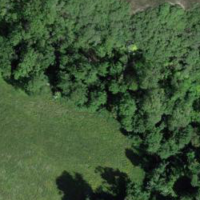
EUNIS habitat code: 41
Species observed at this site:
Lamium galeobdolon